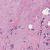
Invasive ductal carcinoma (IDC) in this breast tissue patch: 1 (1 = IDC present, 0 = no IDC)